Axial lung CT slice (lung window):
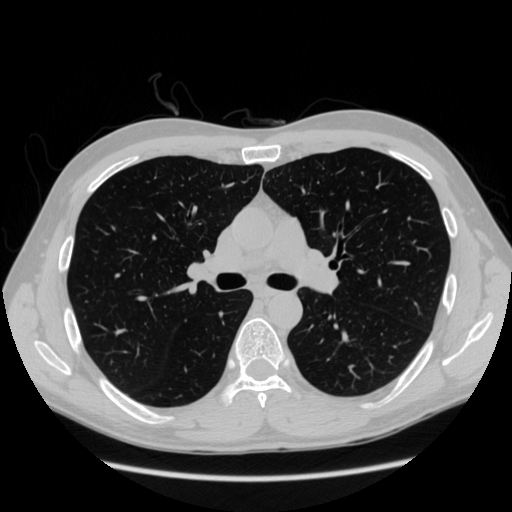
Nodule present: no